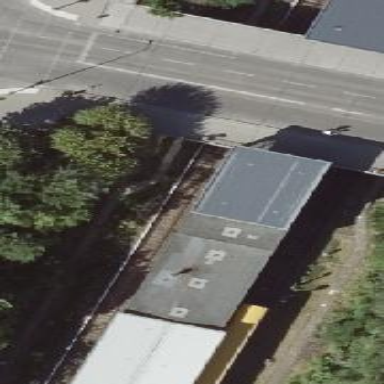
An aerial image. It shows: Train station building with flat roof.